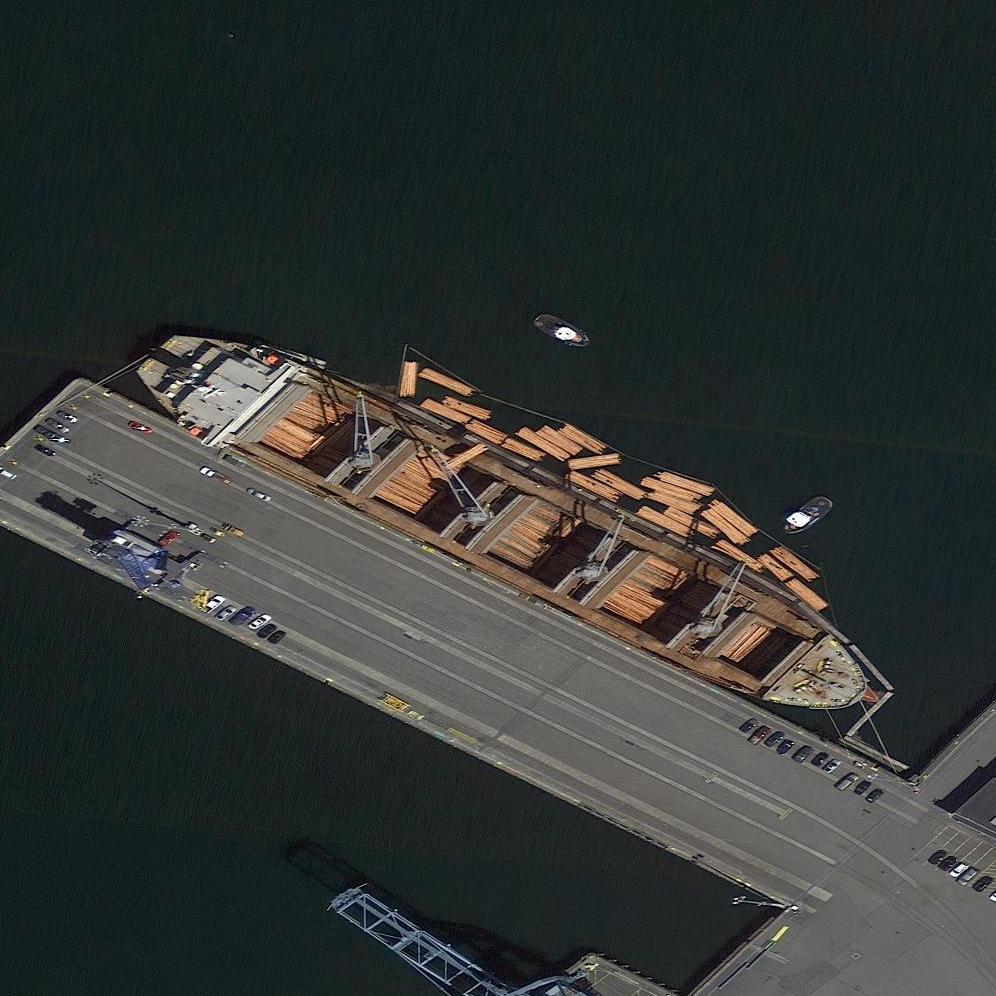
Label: civil